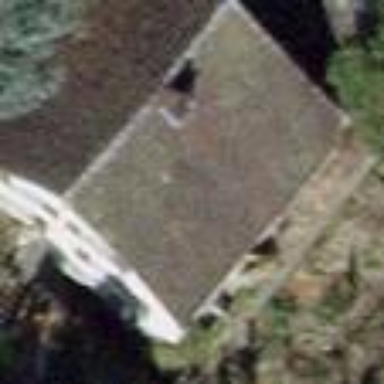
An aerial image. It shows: Gabled roofed house.